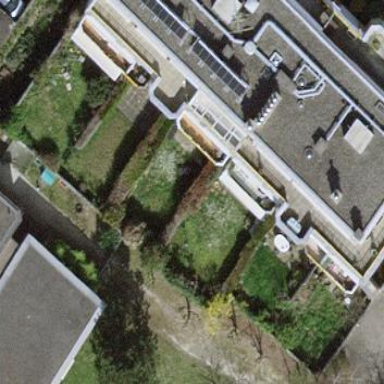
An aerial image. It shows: Garden surrounded by fence.